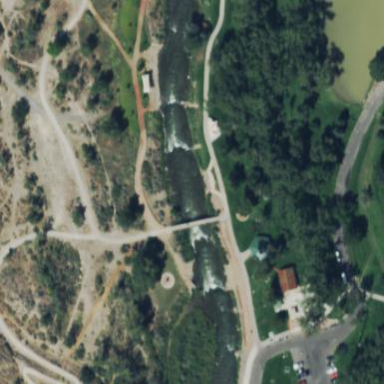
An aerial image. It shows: Water park.